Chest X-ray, AP view. Patient: 31 years old, sex M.
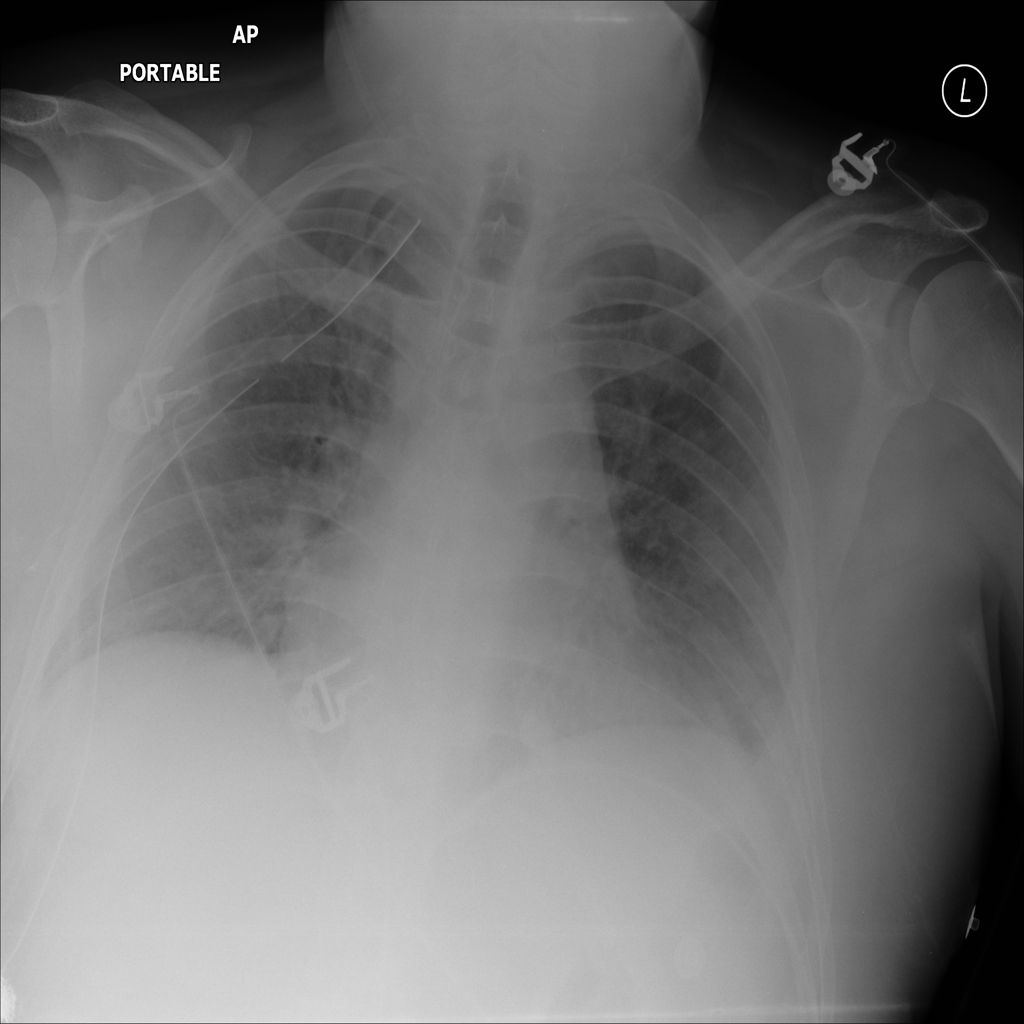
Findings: No Finding